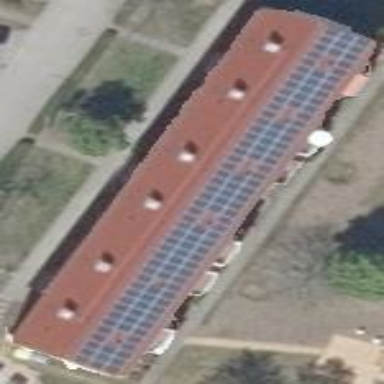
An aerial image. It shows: Gabled roof on building that houses apartments.